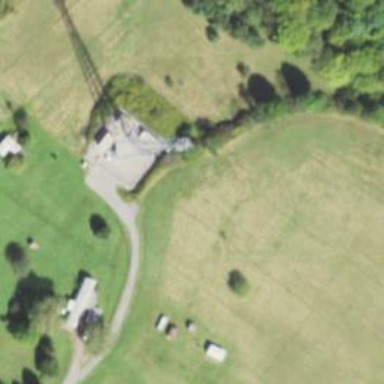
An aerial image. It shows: Communication mast tower.